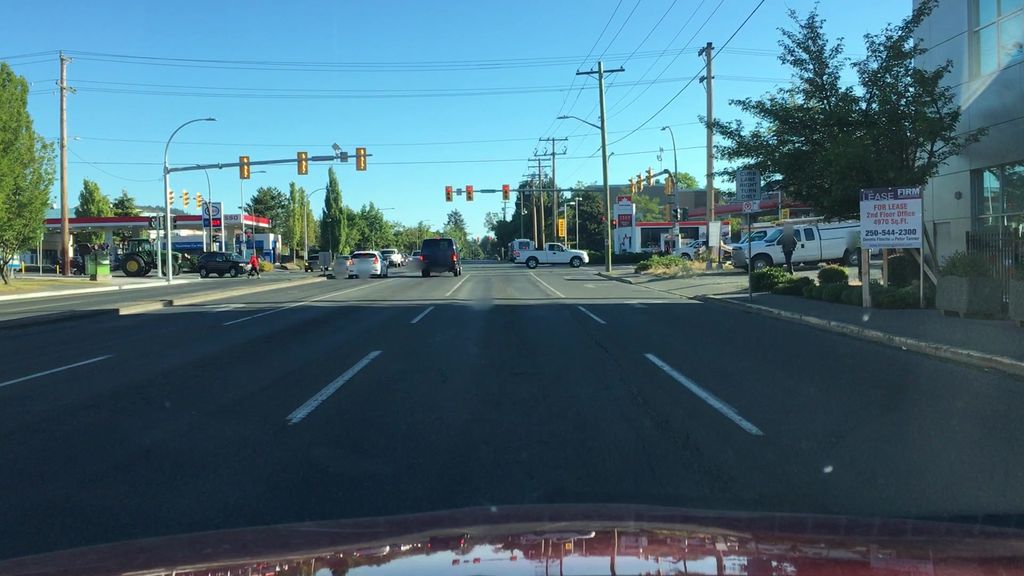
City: victoria